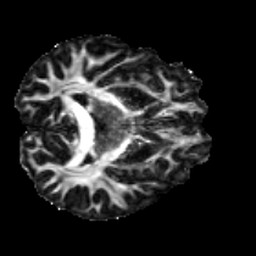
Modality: FA
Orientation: axial
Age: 28
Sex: male
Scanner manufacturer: siemens
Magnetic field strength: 3 T
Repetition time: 3.5 s
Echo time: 0.086 s